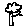
Label: tree